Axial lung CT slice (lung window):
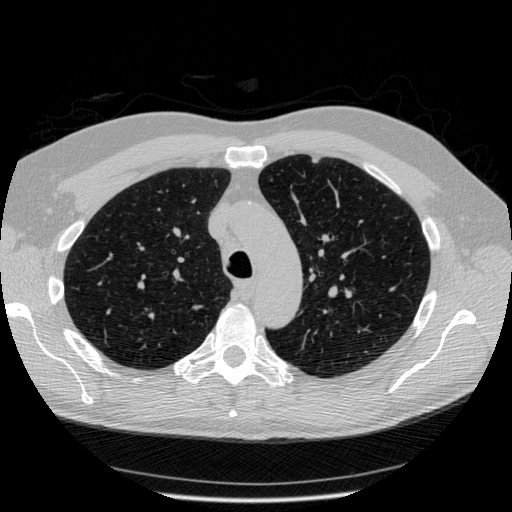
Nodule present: no